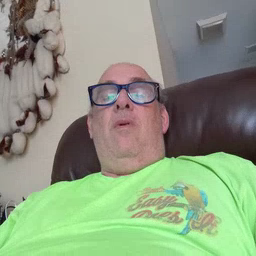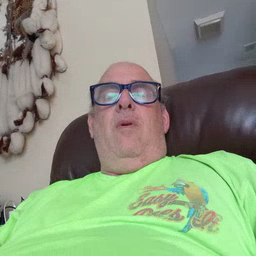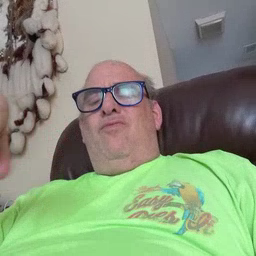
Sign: puzzle